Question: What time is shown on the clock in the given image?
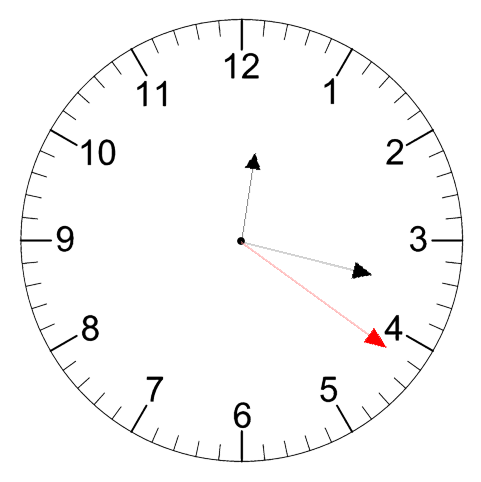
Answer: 12:17:21